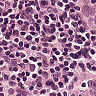
Metastatic tissue present: no